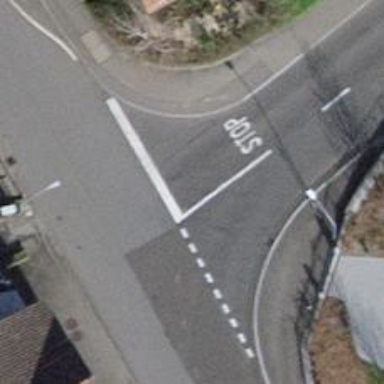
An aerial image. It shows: Stop road.